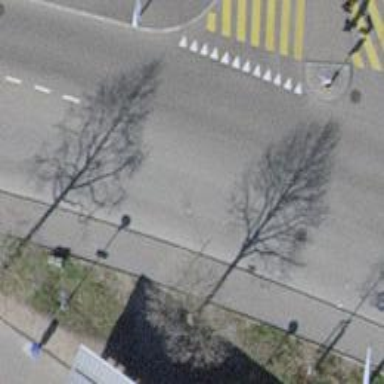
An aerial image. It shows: Kerb serving as barrier.